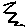
Label: zigzag